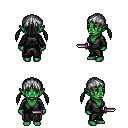
a pixel art fantasy rpg character, female body template, orc, green skin, gray robe, magenta pants, gray twin-tailed hairstyle, dagger, four views (front, back, left, right), 2x2 character sprite sheet, small pixel art, hard edges, no anti-aliasing